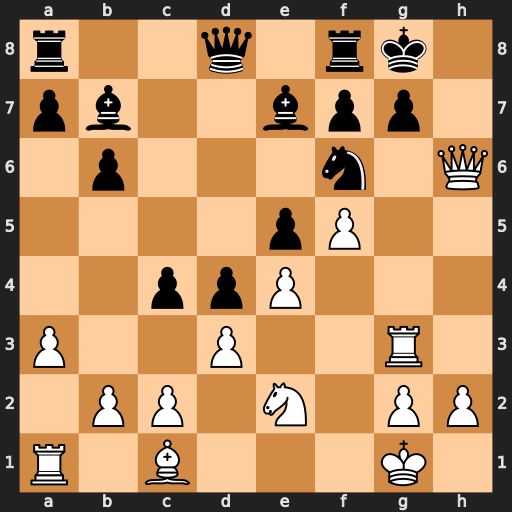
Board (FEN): r2q1rk1/pb2bpp1/1p3n1Q/4pP2/2ppP3/P2P2R1/1PP1N1PP/R1B3K1
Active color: w
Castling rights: -
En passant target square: -
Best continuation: Qxg7#